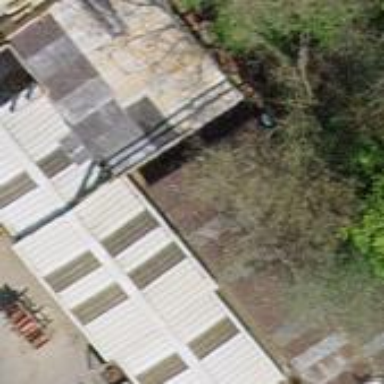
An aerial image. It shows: Shed.